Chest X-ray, PA view. Patient: 29 years old, sex M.
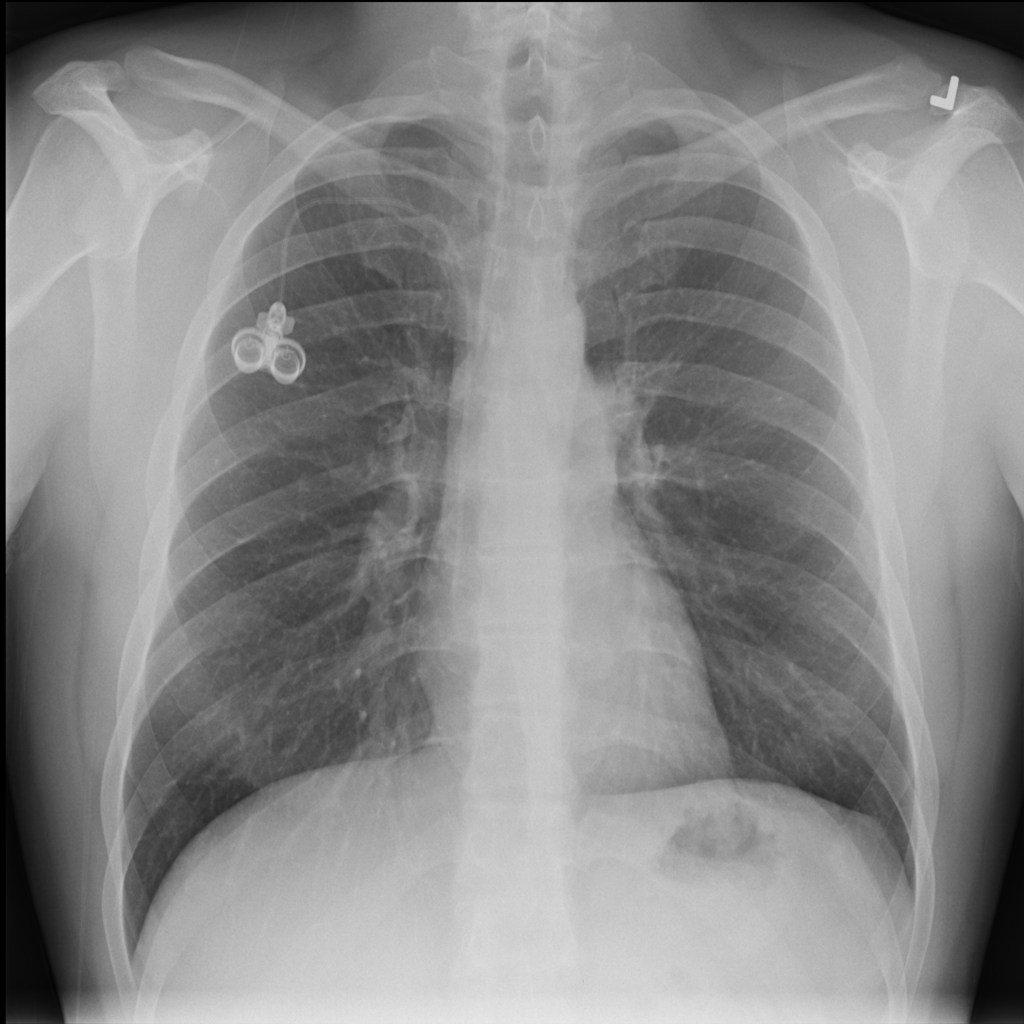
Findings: No Finding